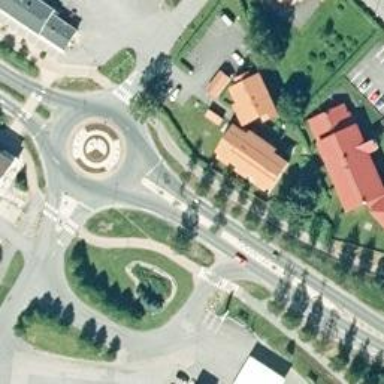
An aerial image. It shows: Roundabout on trunk highway.